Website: home-depot
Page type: customer-info-address
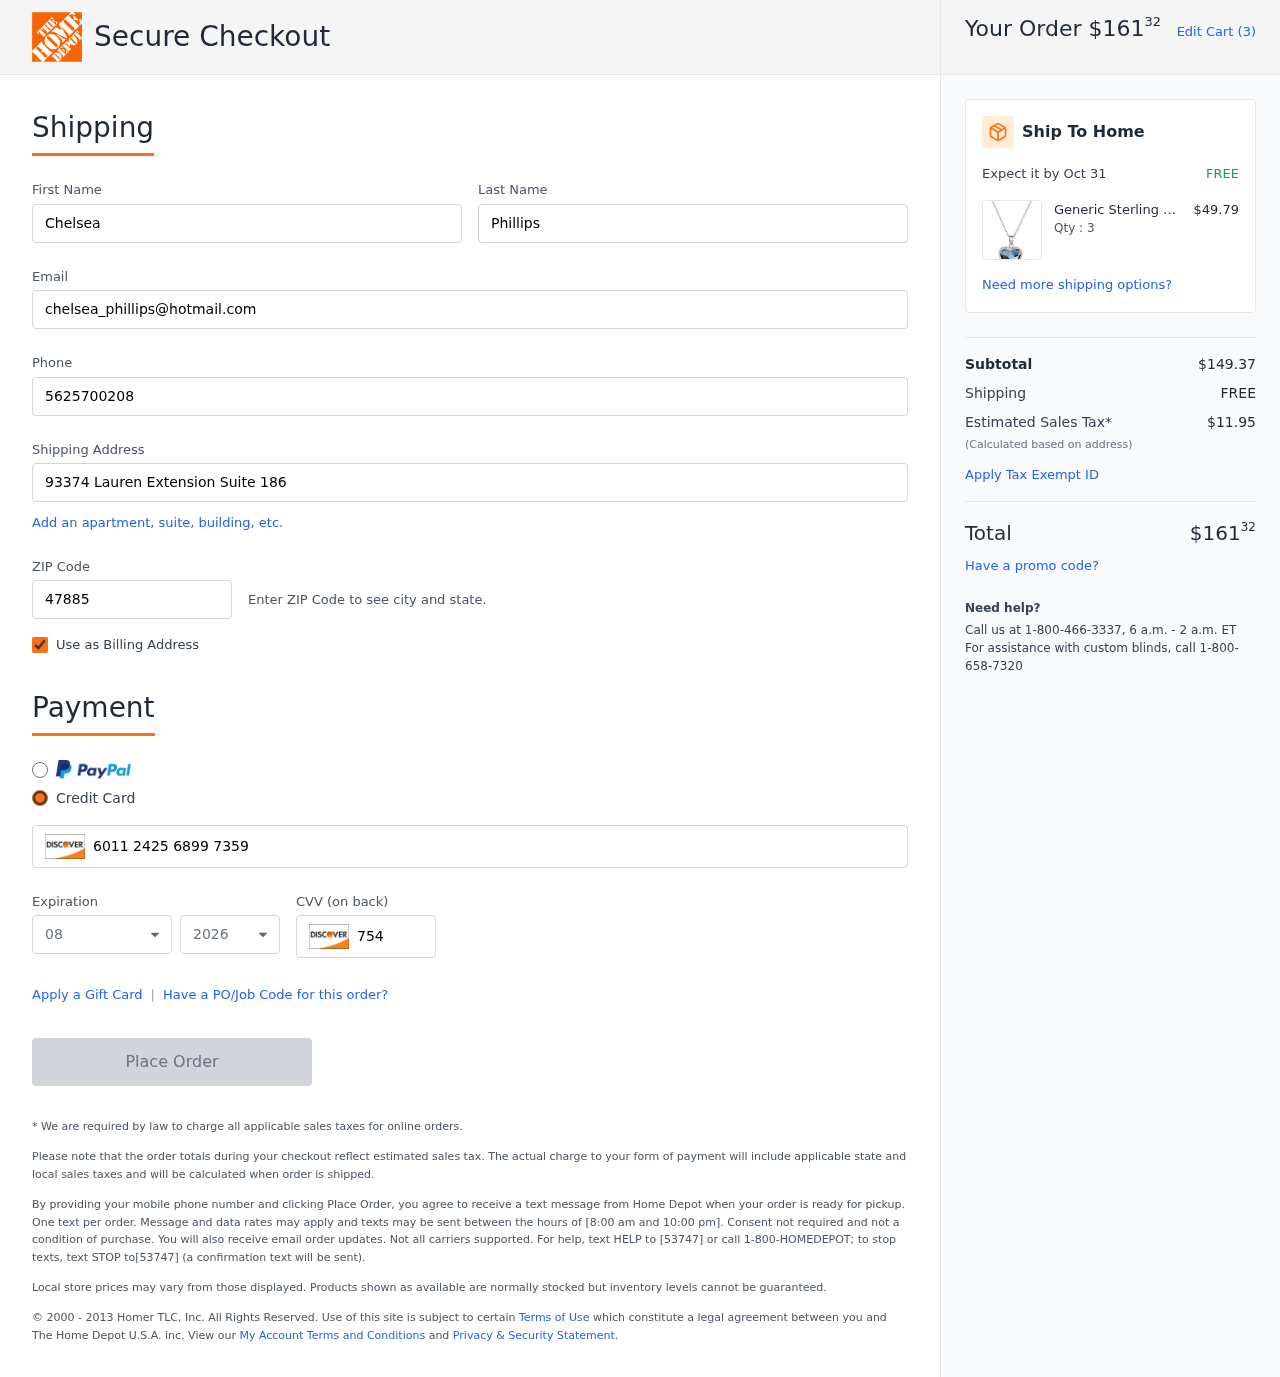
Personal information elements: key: PII_CARD_CVV
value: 754
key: PII_CARD_EXPIRY_MONTH
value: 08
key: PII_CARD_EXPIRY_YEAR
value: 26
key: PII_CARD_NUMBER
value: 6011 2425 6899 7359
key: PII_EMAIL
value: chelsea_phillips@hotmail.com
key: PII_FIRSTNAME
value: Chelsea
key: PII_LASTNAME
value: Phillips
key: PII_PHONE
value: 5625700208
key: PII_POSTCODE
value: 47885
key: PII_STREET
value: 93374 Lauren Extension Suite 186
Product elements: key: PRODUCT1_BRAND
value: Generic
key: PRODUCT1_NAME
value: Sterling Silver Two Tone Heart Pendant Necklace 18 inch Made with Swarovski Elements, Sterling Silve
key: PRODUCT1_PRICE
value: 49.79
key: PRODUCT1_QUANTITY
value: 3
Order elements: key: ORDER_TOTAL
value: $16132
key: ORDER_NUM_ITEMS
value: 3
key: ORDER_DELIVERY_DATE
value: Oct 31
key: ORDER_SUBTOTAL
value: $149.37
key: ORDER_SHIPPING_COST
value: FREE
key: ORDER_TAX
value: $11.95